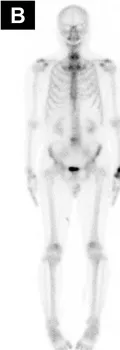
(B) Pretreatment bone scintigraphy demonstrated uptake in the lumbar vertebrae and left carpal bone.
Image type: radiology (scintigraphy)